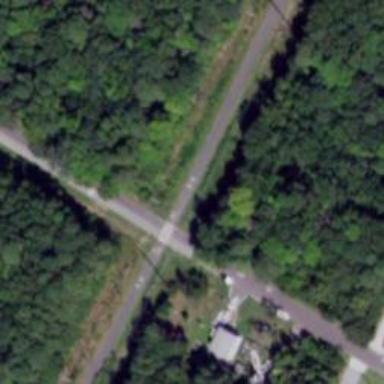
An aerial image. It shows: Zebra crossing on cycleway.